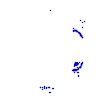
Particle: kaon